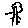
Label: tree